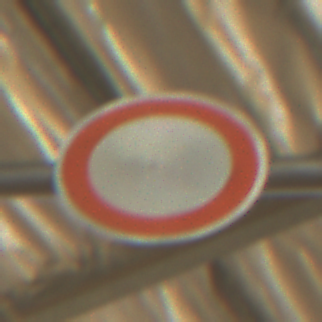
Verkehrszeichen: VerbotFahrzeugeAllerArt
Umgebung: Roofed, Special
Tageszeit: MorningAfternoon
Wetter: NotSpecified
Licht: Artificial
Jahreszeit: NotSpecified
Kontrast: MediumContrast